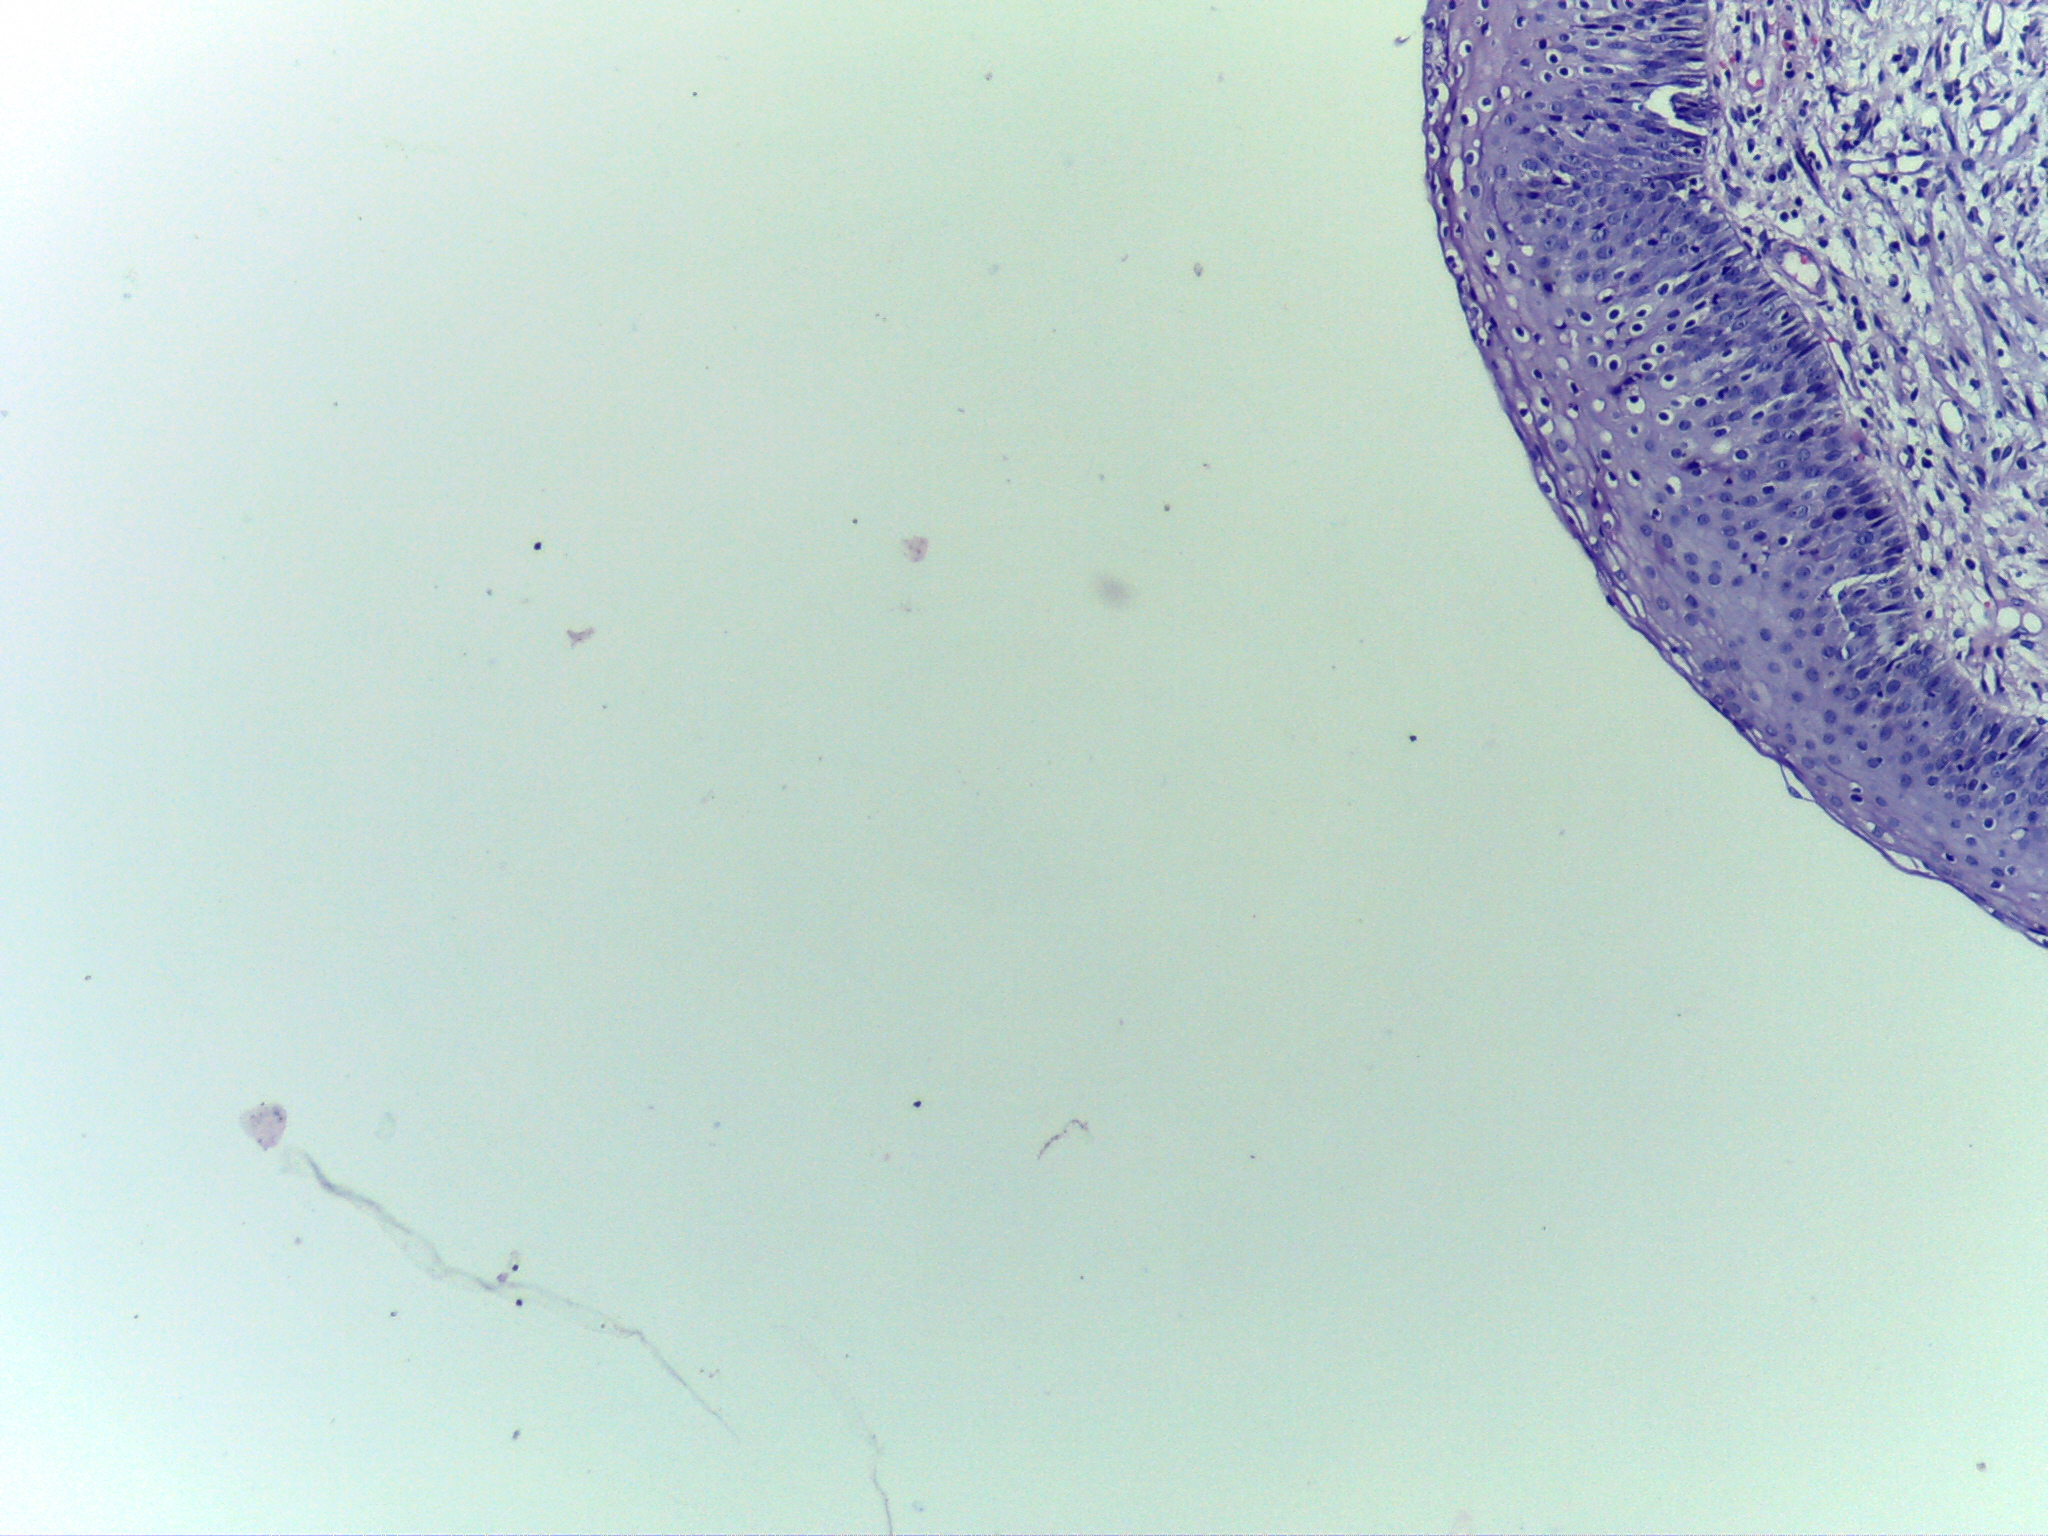
Diagnosis: Normal